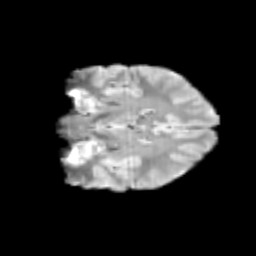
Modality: T2w
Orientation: coronal
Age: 12
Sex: male
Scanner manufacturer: siemens
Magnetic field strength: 3 T
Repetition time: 3.8 s
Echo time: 0.07 s